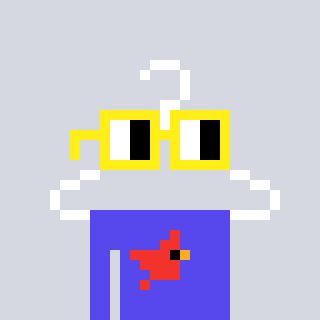
a pixel art character with square yellow glasses, a hanger-shaped head and a computerblue-colored body on a cool background